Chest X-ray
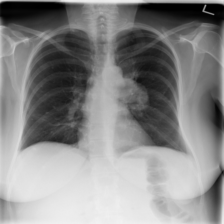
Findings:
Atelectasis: positive
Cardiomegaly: negative
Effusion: negative
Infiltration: negative
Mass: positive
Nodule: positive
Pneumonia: negative
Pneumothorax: negative
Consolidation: negative
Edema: negative
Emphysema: negative
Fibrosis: negative
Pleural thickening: negative
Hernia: negative